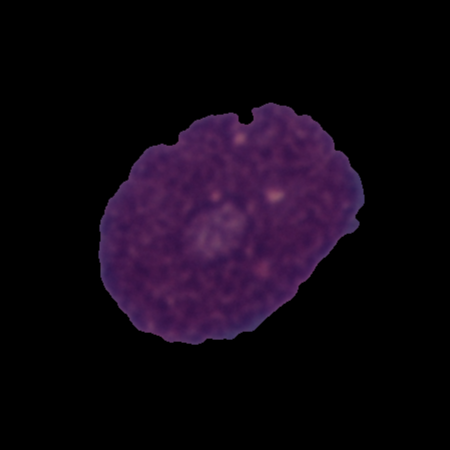
Label: cancer